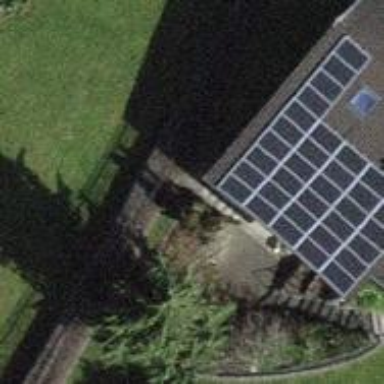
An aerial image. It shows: Solar power generator.